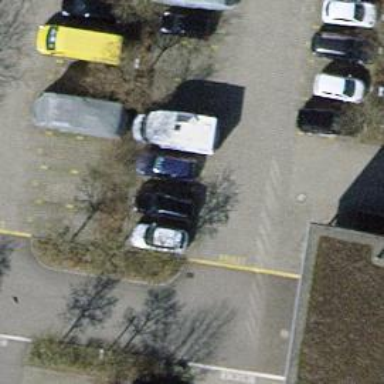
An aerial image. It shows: Parking aisle with paving stones.